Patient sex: M
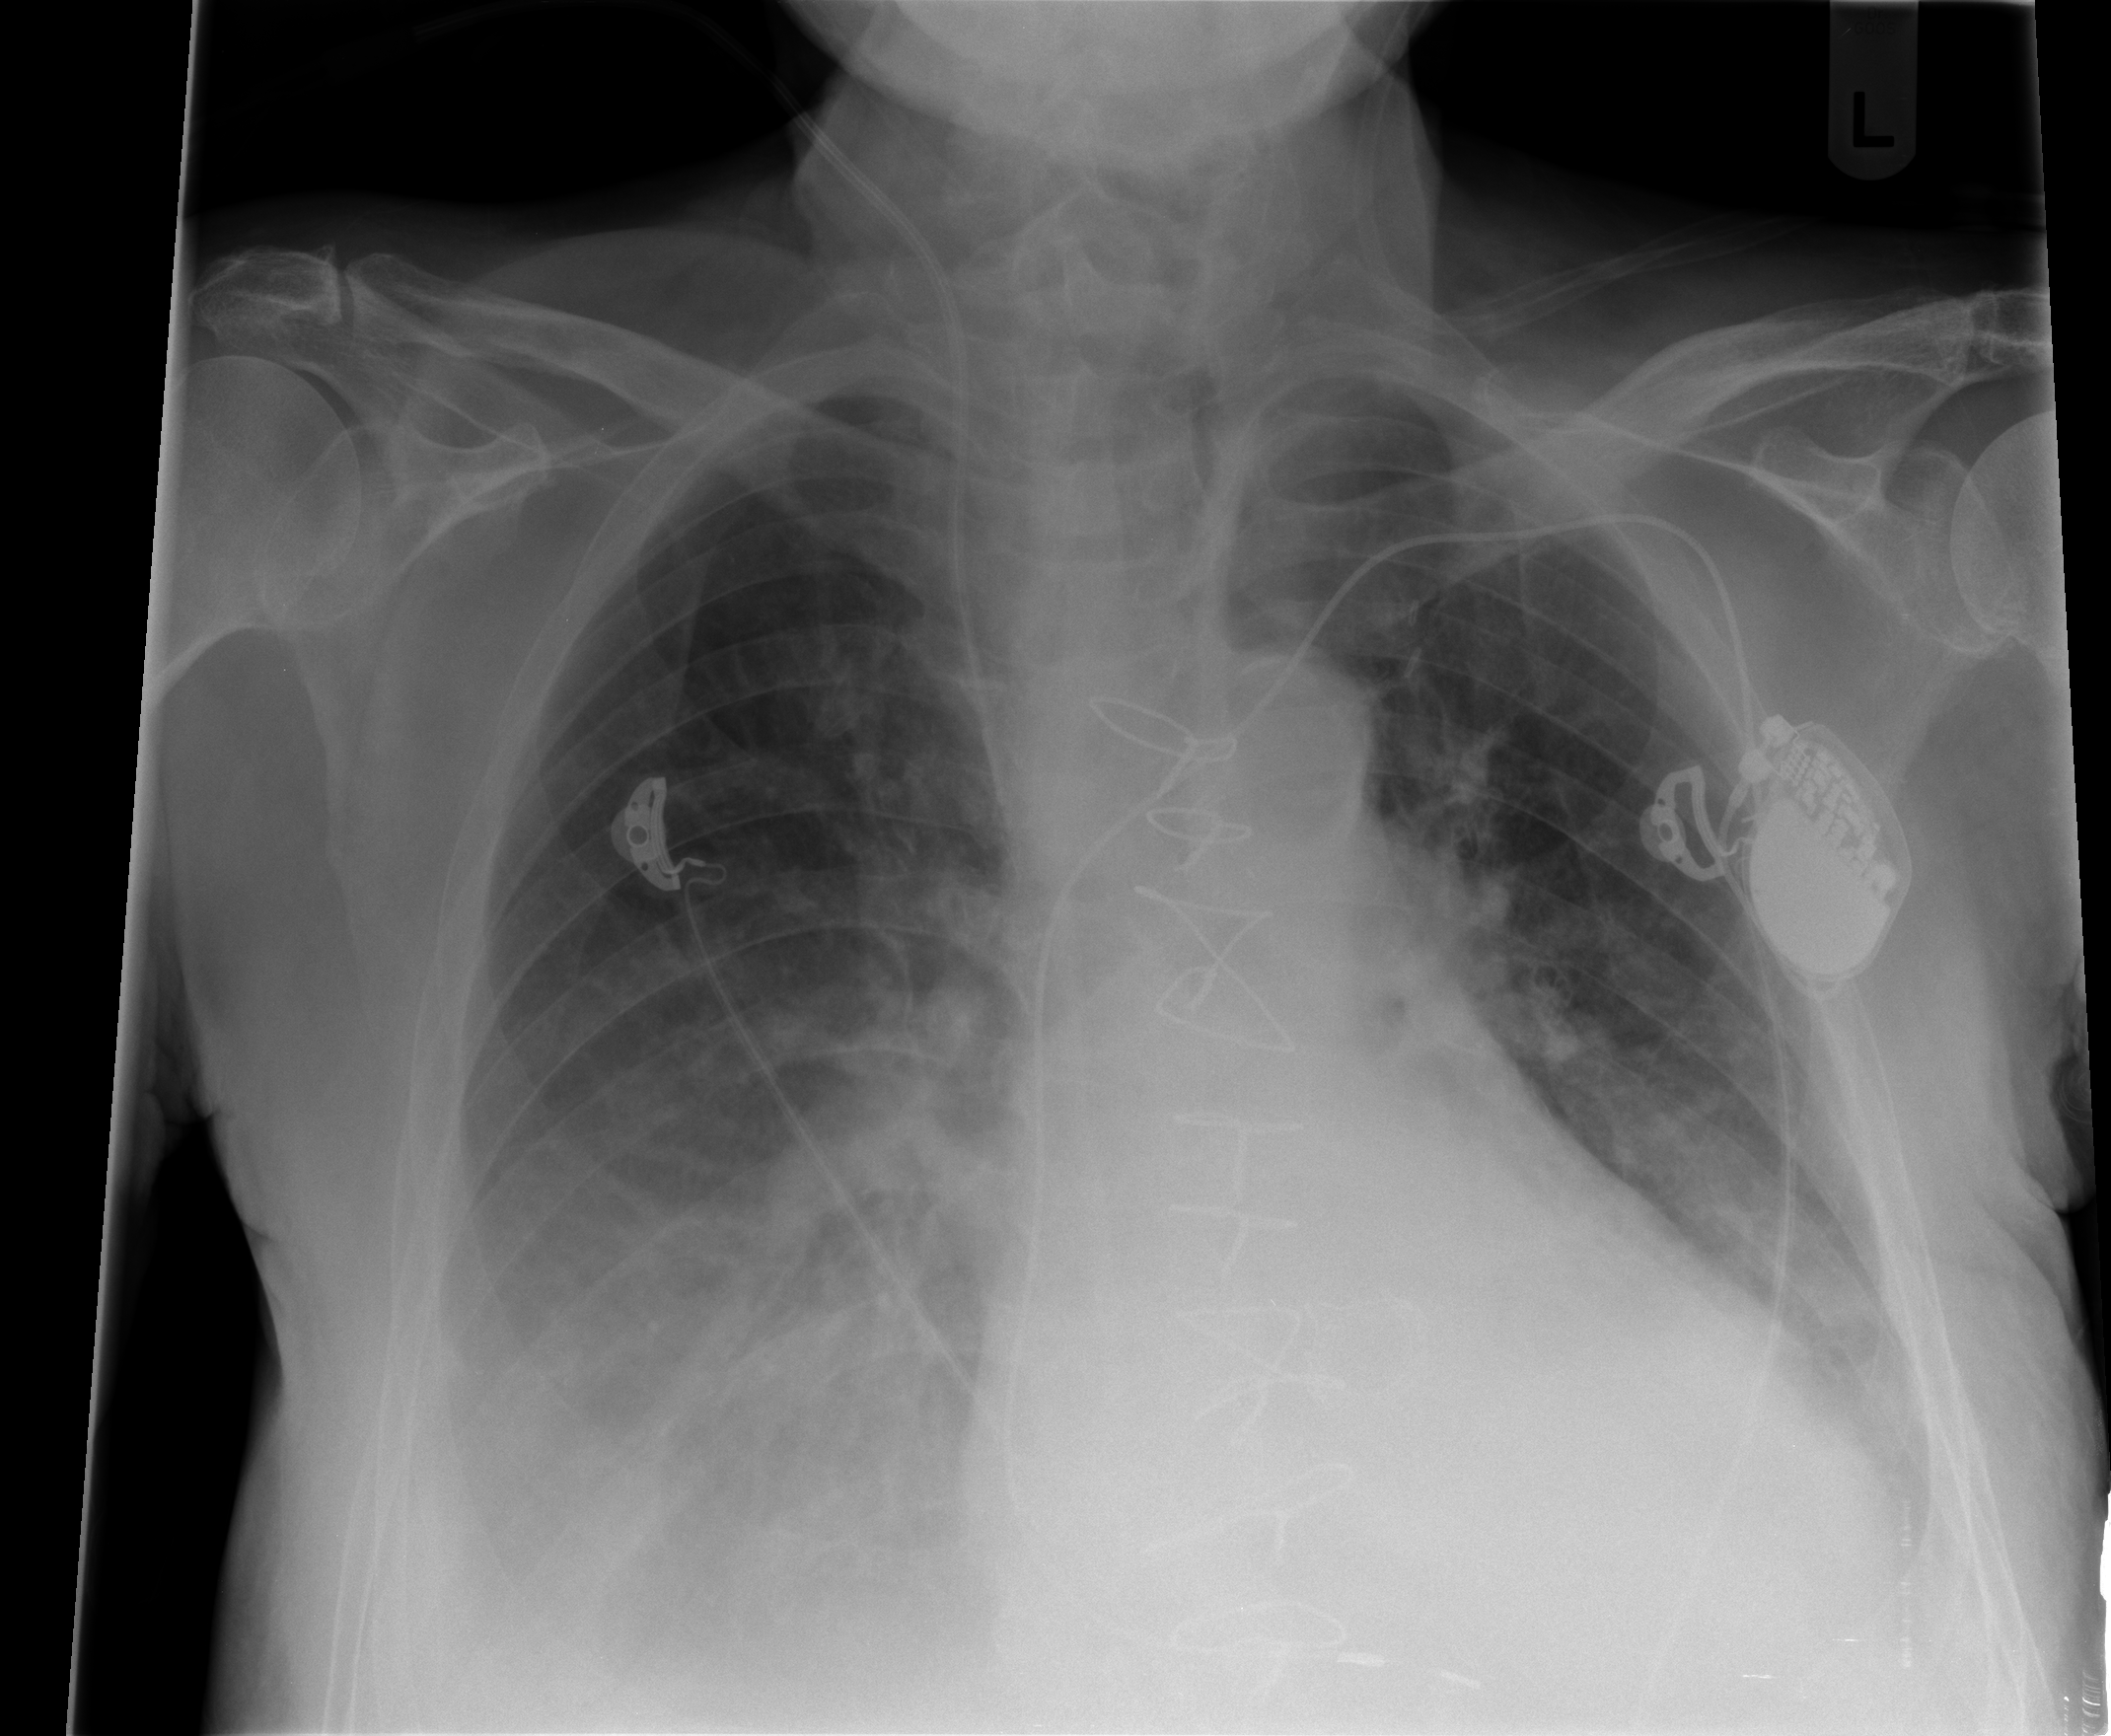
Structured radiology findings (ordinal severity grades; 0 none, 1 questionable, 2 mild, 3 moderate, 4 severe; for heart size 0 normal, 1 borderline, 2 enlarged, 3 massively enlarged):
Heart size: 2
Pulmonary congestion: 1
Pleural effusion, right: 2
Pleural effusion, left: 1
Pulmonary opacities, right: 2
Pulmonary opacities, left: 2
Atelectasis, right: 2
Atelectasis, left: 1